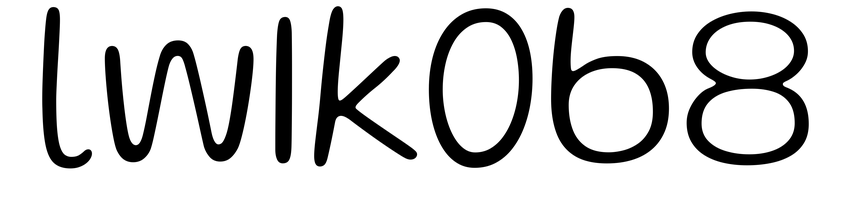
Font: Gluten_ExtraLight